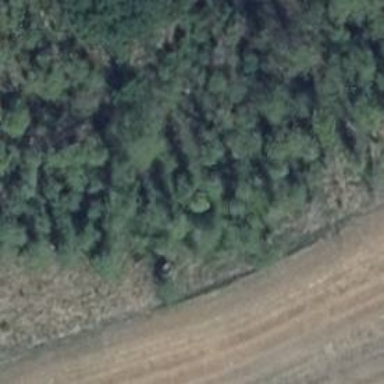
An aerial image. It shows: Hunting stand.